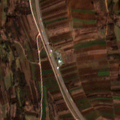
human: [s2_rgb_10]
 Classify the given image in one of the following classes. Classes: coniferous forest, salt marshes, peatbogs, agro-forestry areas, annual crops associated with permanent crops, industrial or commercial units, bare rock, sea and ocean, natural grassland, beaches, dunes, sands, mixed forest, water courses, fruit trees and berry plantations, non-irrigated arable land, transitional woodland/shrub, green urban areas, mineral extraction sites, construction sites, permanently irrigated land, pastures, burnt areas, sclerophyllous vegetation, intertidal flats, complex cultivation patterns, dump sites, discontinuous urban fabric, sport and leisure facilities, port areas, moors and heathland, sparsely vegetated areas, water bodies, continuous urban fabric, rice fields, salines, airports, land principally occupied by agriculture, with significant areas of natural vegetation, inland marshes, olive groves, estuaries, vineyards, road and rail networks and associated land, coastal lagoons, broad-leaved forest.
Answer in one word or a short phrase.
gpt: non-irrigated arable land, complex cultivation patterns, land principally occupied by agriculture, with significant areas of natural vegetation